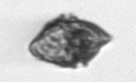
Label: Kryptoperidinium_triquetrum